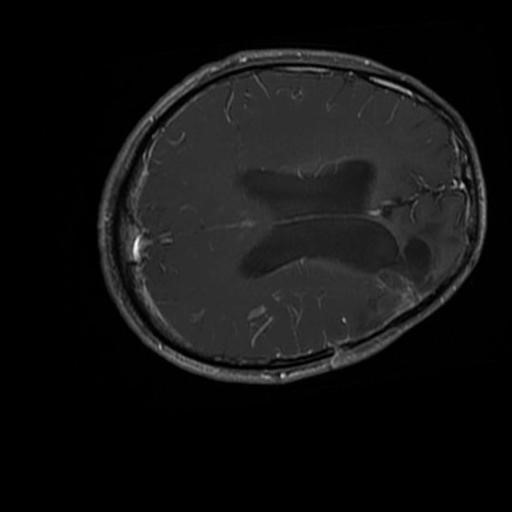
Label: brain_glioma